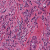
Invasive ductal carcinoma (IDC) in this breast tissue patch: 1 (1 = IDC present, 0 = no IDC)